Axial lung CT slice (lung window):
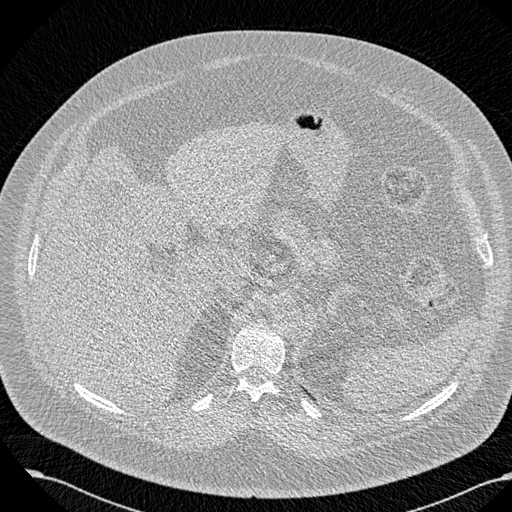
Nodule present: no